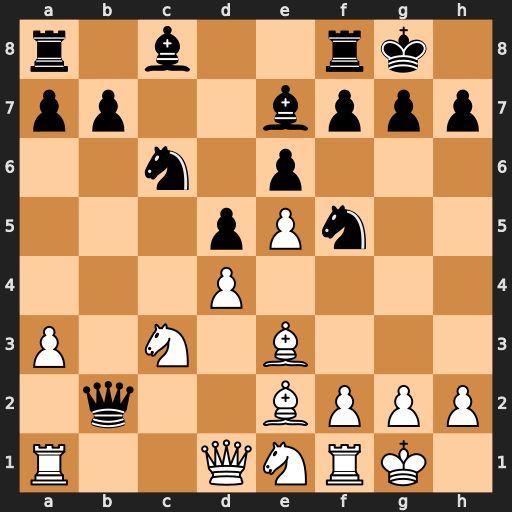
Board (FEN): r1b2rk1/pp2bppp/2n1p3/3pPn2/3P4/P1N1B3/1q2BPPP/R2QNRK1
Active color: w
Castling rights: -
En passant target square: -
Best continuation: Na4 Nxe3 fxe3